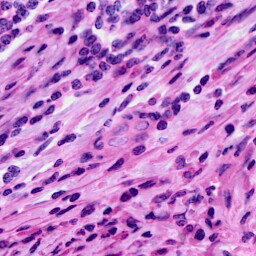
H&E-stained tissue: Cervix